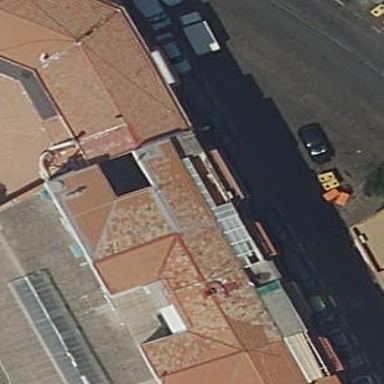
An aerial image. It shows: Building.